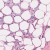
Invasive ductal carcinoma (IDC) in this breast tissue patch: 0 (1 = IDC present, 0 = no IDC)